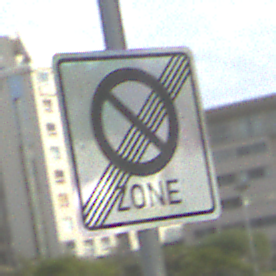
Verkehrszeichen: EndeEingeschraenktesHalteverbotZone
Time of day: MorningAfternoon
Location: Outdoor (Suburban)
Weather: PartlyCloudy
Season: NotSpecified
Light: Natural